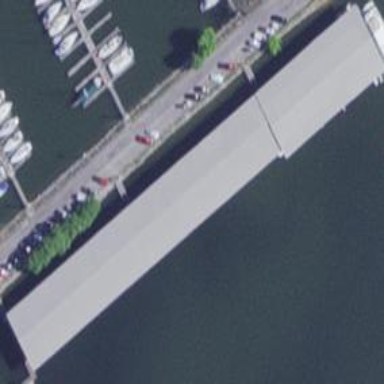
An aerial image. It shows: Boathouse.